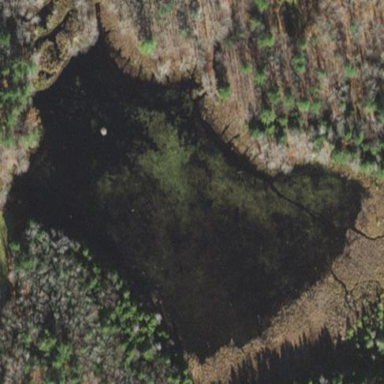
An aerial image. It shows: Serene pond surrounded by nature.